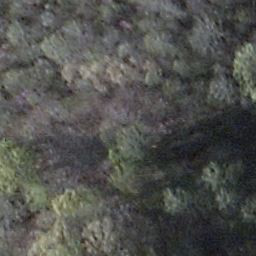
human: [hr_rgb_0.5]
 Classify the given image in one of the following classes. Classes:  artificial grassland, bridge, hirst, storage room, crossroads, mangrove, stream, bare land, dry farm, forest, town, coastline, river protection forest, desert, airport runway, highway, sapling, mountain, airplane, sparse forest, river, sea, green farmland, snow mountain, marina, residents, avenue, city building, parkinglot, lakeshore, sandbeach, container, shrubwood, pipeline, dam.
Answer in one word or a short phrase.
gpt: shrubwood